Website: walmart
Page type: billing-address
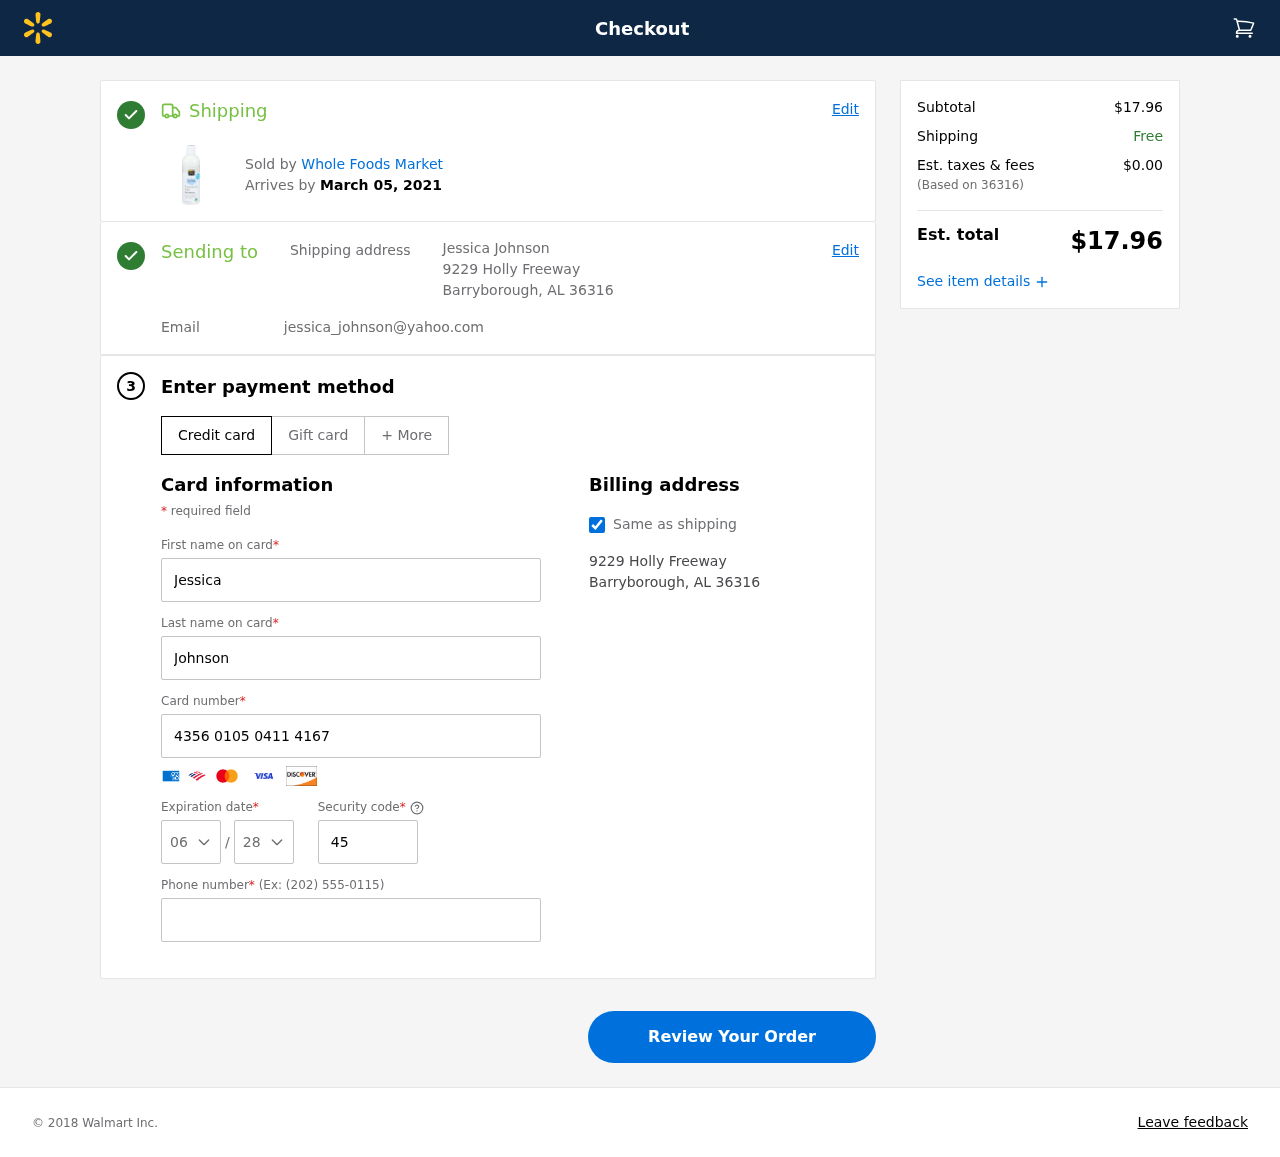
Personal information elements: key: PII_CARD_CVV
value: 452
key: PII_CARD_EXPIRY_MONTH
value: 06
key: PII_CARD_EXPIRY_YEAR
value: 28
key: PII_CARD_NUMBER
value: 4356 0105 0411 4167
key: PII_CITY_STATE_ZIP
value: Barryborough, AL 36316
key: PII_EMAIL
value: jessica_johnson@yahoo.com
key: PII_FIRSTNAME
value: Jessica
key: PII_FULLNAME
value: Jessica Johnson
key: PII_LASTNAME
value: Johnson
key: PII_PHONE
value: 8938847905
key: PII_POSTCODE
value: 36316
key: PII_STREET
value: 9229 Holly Freeway
Product elements: key: PRODUCT1_BRAND
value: Whole Foods Market
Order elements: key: ORDER_DELIVERY_DATE
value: March 05, 2021
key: ORDER_SUBTOTAL
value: $17.96
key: ORDER_TAX
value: $0.00
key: ORDER_TOTAL
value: $17.96